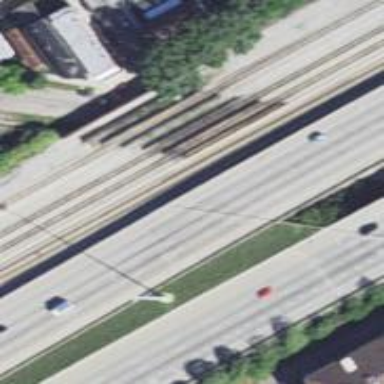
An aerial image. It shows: Bridge with electrified rails.